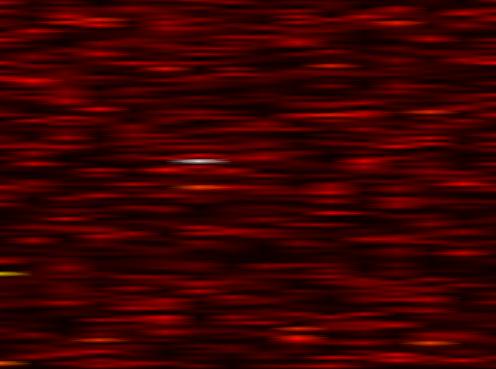
Label: FOFDM